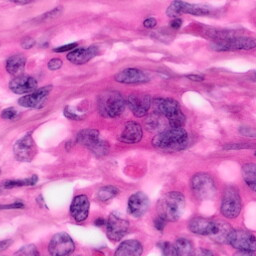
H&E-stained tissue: Pancreatic